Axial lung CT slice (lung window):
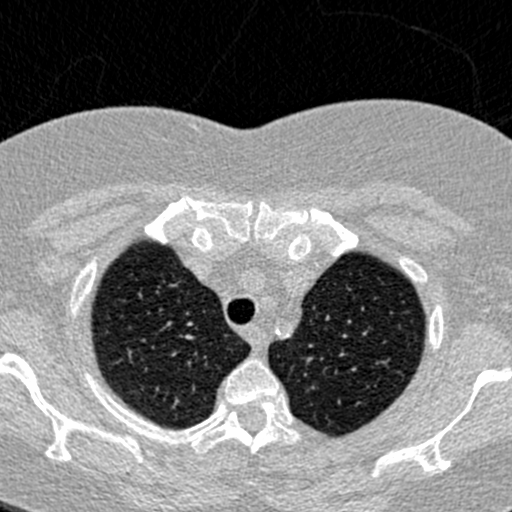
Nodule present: no